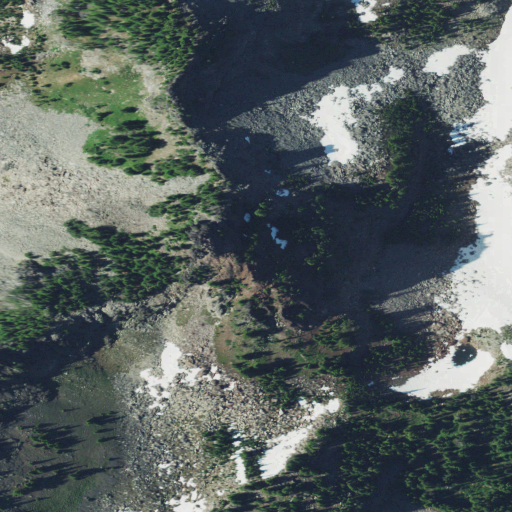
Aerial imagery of mountain in Oregon named Cathedral Rocks containing barren land, evergreen forest, shrub, and snow